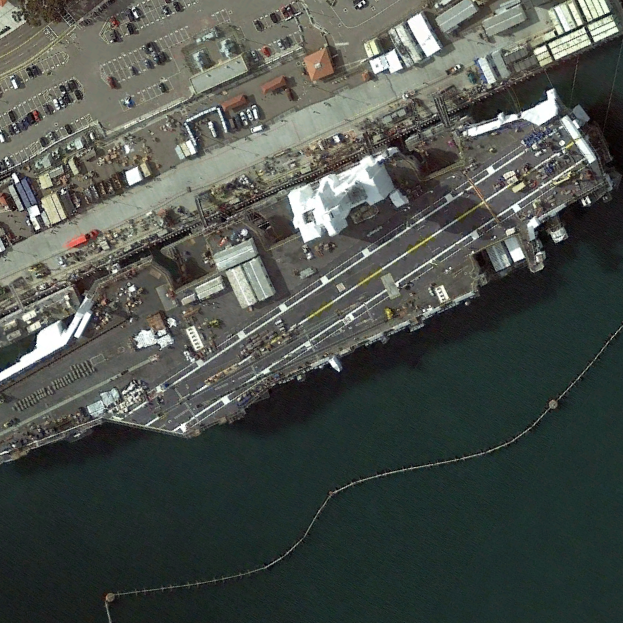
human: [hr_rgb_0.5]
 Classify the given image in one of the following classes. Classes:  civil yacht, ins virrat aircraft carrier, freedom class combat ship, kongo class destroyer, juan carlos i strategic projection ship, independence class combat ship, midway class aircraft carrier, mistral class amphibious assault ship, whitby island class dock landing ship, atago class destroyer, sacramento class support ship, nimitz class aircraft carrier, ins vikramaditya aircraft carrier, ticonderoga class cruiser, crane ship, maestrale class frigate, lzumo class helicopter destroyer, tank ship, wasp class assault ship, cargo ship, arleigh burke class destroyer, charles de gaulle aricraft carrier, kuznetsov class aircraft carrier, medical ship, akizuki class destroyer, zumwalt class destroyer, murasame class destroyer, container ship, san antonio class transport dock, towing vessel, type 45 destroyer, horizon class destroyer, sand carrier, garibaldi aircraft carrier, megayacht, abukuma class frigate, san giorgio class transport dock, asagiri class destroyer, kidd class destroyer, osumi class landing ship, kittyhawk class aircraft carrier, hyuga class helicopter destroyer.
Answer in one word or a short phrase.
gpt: Nimitz class aircraft carrier